Question: I am trying to implement paypal express checkout using rails. I have read at lot of places that if one wants to do the checkout without paypal account by credit or debit card one can simply use 'SOLUTIONTYPE=Sole'. It does not seem to work though and asks for login when I try to checkout. Please find the attached screenshot which shows this problem.
Here is my controller code :-
'''
def pay
topup = Topup.find(params[:id])
response = EXPRESS_GATEWAY.setup_purchase(topup.price_in_cents,{
:ip => request.remote_ip,
:currency_code => 'GBP',
:return_url => topups_success_url,
:cancel_return_url => topups_cancel_url,
:SOLUTIONTYPE => 'Sole',
:items => [{:name => "Topup", :quantity => 1,:description => "Top up my account", :amount => topup.price_in_cents}]
})
redirect_to EXPRESS_GATEWAY.redirect_url_for(response.token)
end
'''
what is it that I am doing wrong? I am testing it on sandbox as of now.
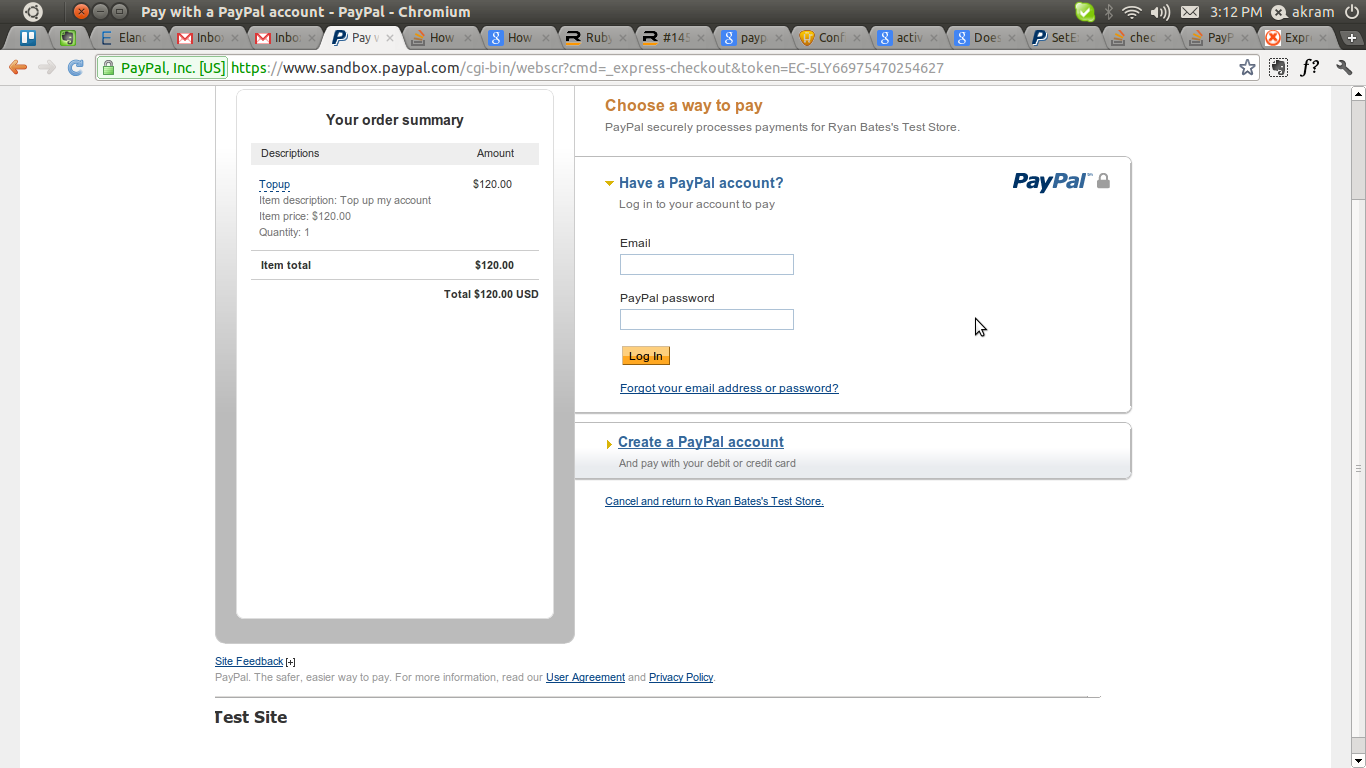
Answer: Found an answer to this issue on SO itself, here is the link in case someone bumps into this question. <URL>